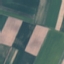
Land use / land cover: AnnualCrop